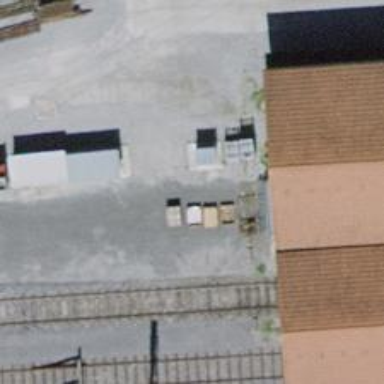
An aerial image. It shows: Railway yard with one track.